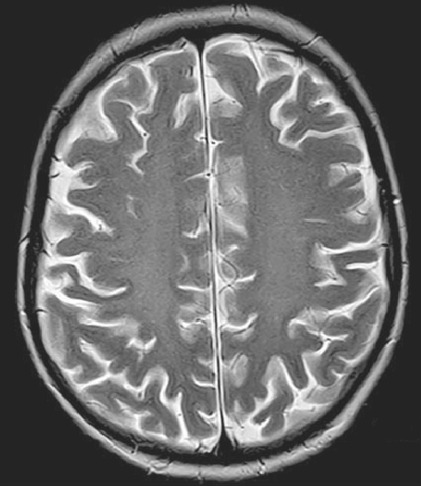
Label: notumor